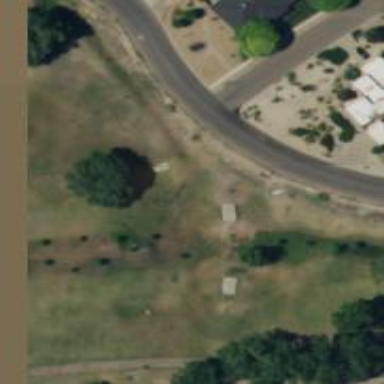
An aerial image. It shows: Disc golf tee area.